Aerial crown-view tile of a tropical tree (Barro Colorado Island, Panama), acquired 20240918:
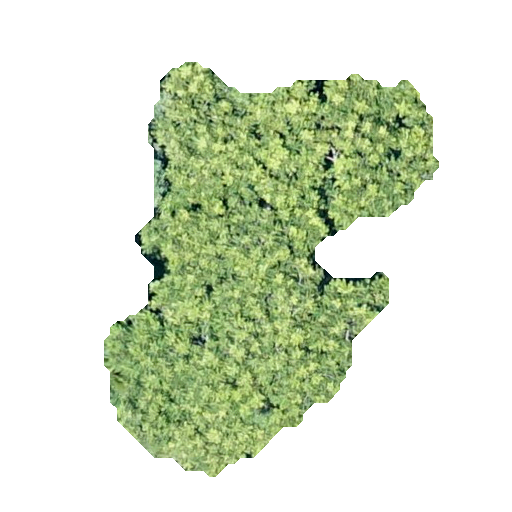
Species: Spondias mombin
GBIF accepted scientific name: Spondias mombin
Crown area: 134.694 m²